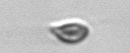
Label: Cryptophyta